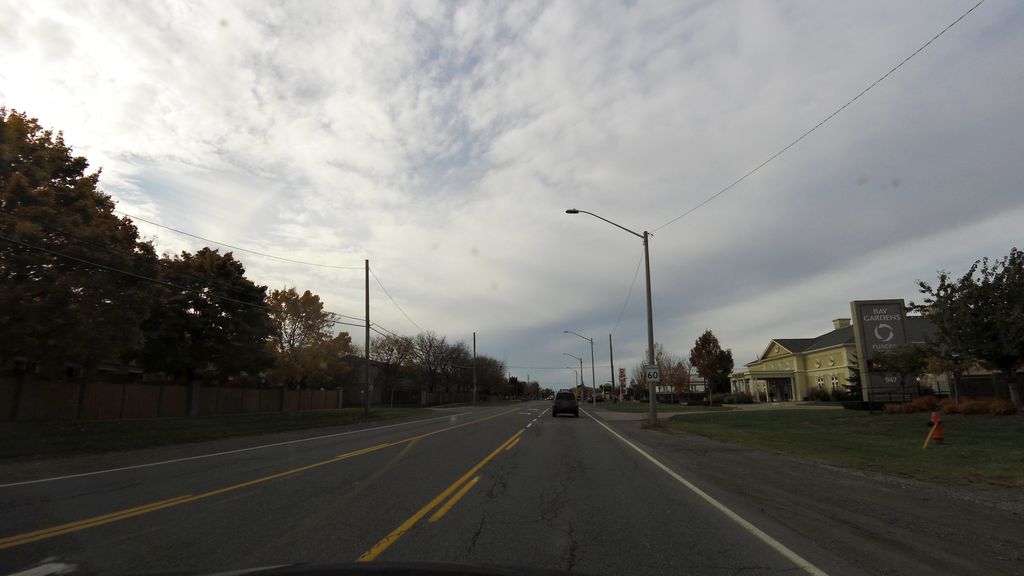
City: hamilton